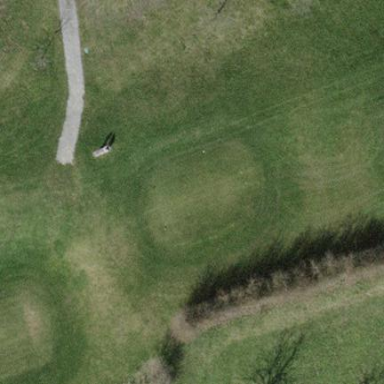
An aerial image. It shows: Golf tee on grassy land.